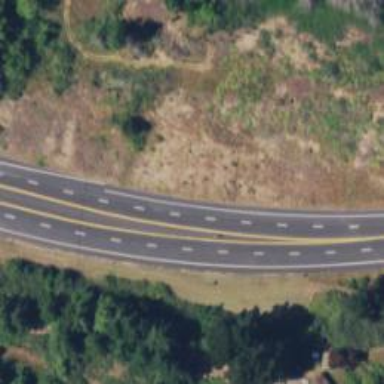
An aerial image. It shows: Asphalt road designated as trunk highway.